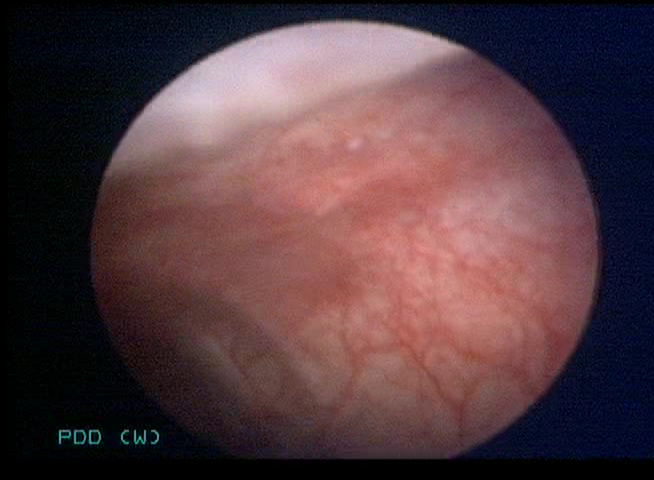
Modality: WLC
Class: Normal mucosa
Bladder cancer association: No